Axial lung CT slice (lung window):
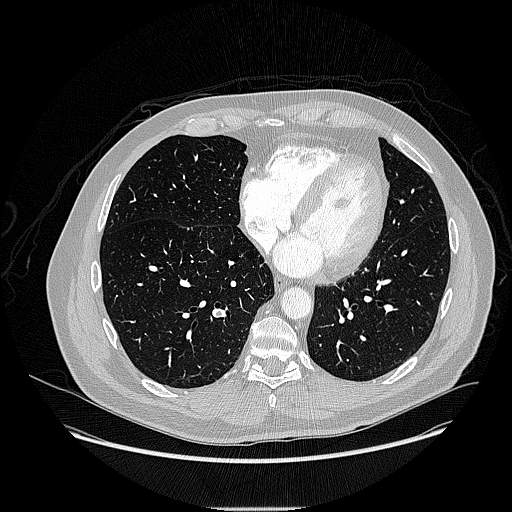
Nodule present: no